Question:
I want a square progressbar like in above images, which should change color at certain condition.
Exactly like zynga poker.
lets take total duration is 6 seconds.
2sec-green
2sec-yellow
2sec-red
<URL>
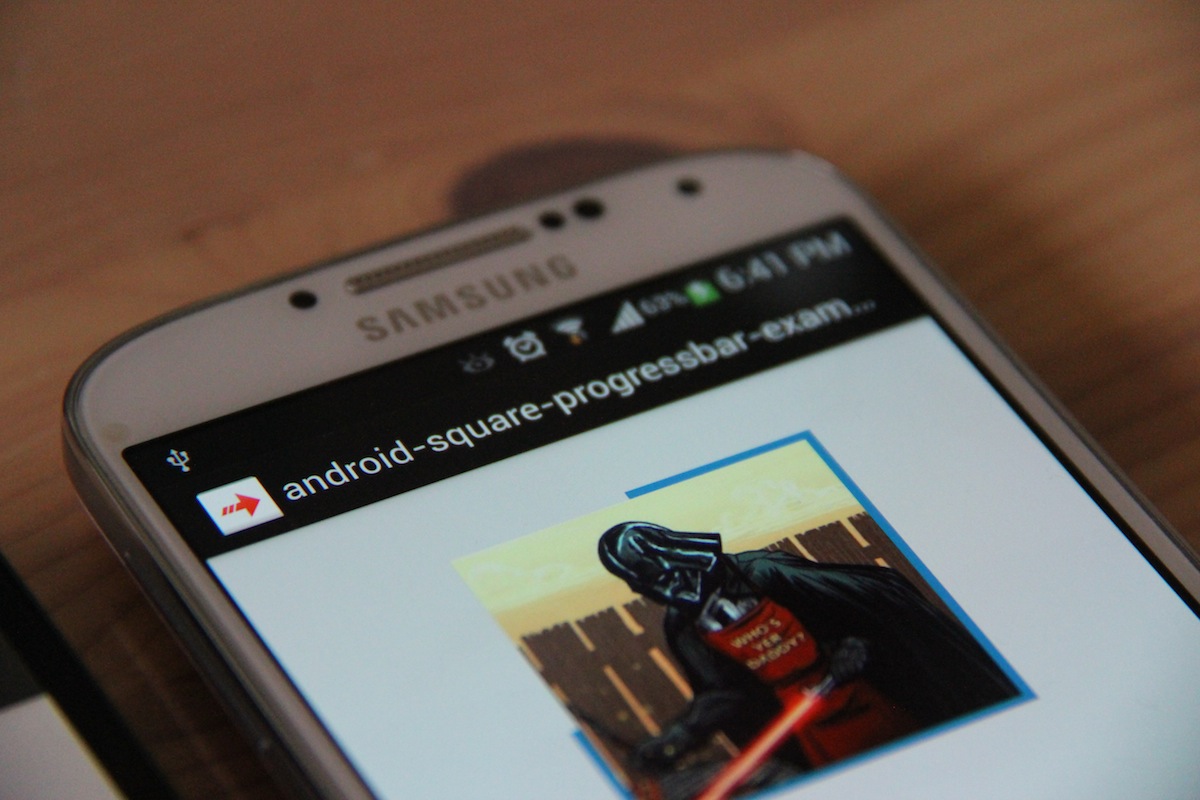
Answer: You can use canvas for making a custom view like this. For more info: <URL>
<URL>
You need to draw 4 lines, then start erasing them using timer. After each line is erased completely, change color of other lines, and so on.